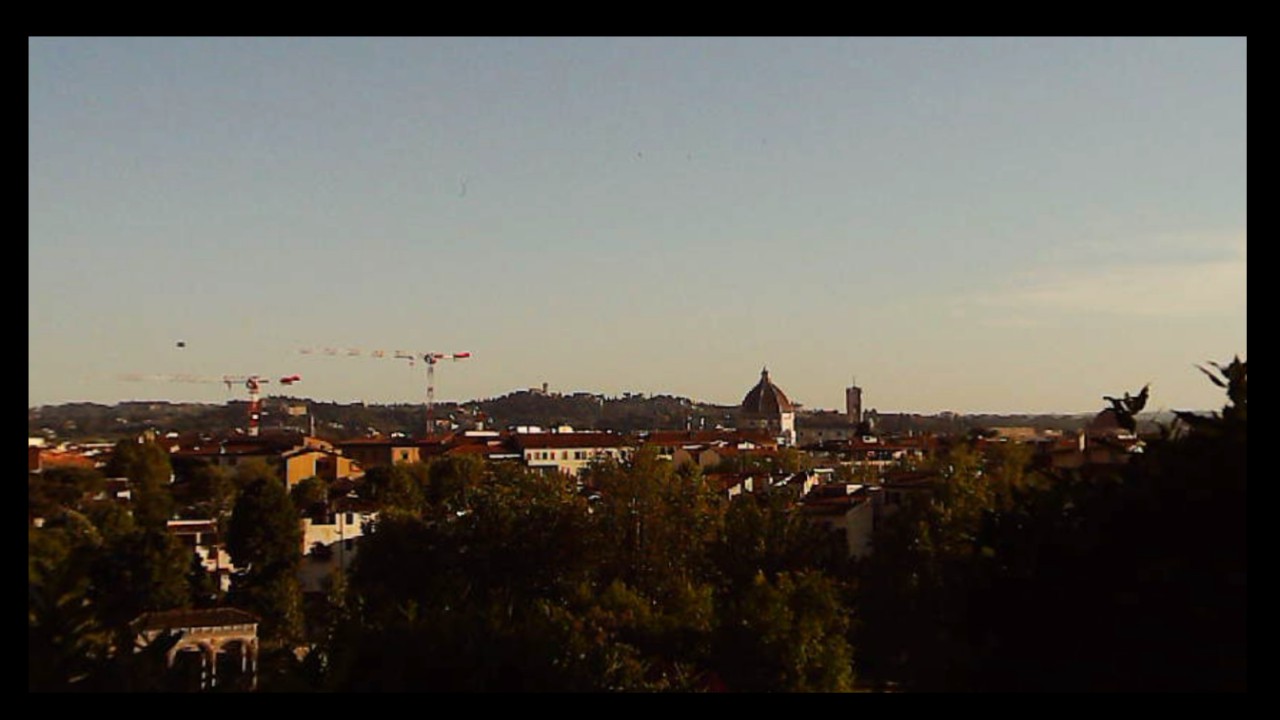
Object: Betafpv air75